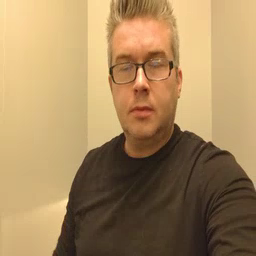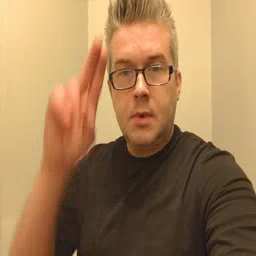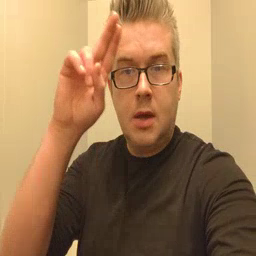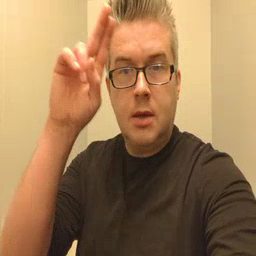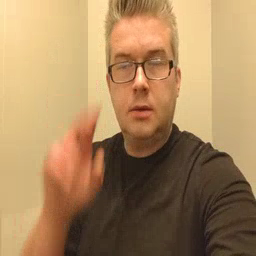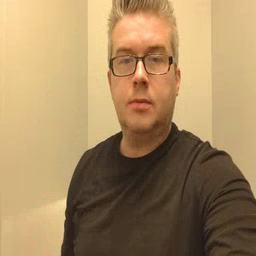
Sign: uncle